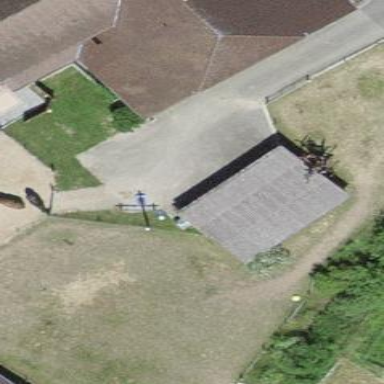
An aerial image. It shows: Garage building.